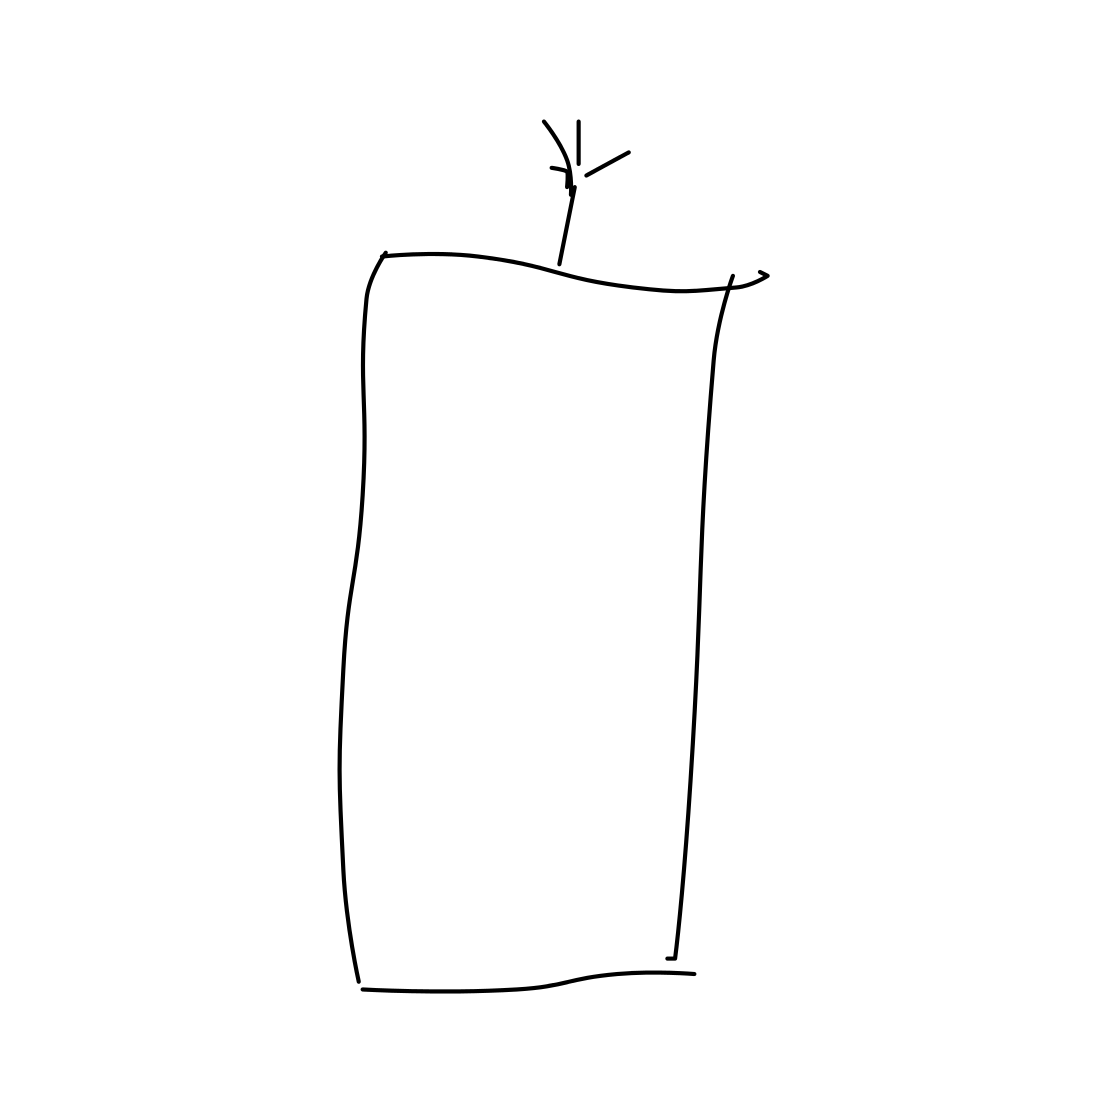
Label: candle